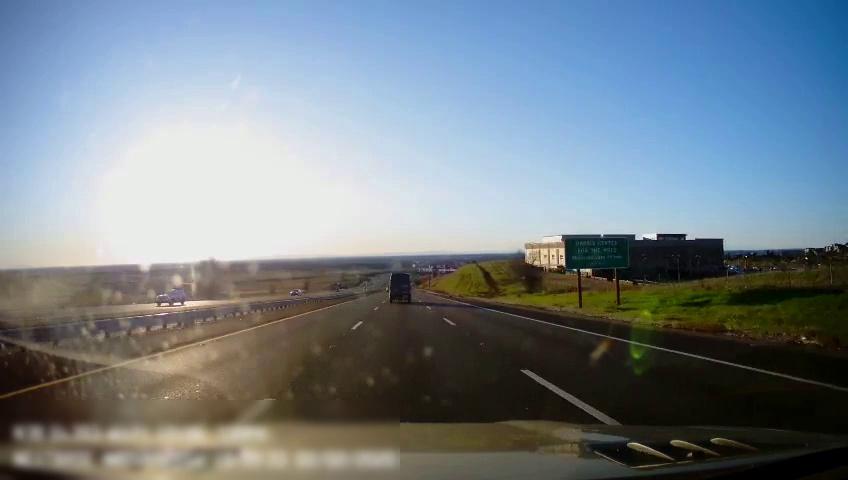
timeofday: Day
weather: Sunny
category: Drivable Space
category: Drivable Space
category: Vehicles | Truck
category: Vehicles | SUV
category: Vehicles | Car
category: Lanes | Current Lane
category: Lanes | Current Lane
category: Lanes | Alternate Lane
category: Lanes | Alternate Lane
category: Traffic | Signs